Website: home-depot
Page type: receipt
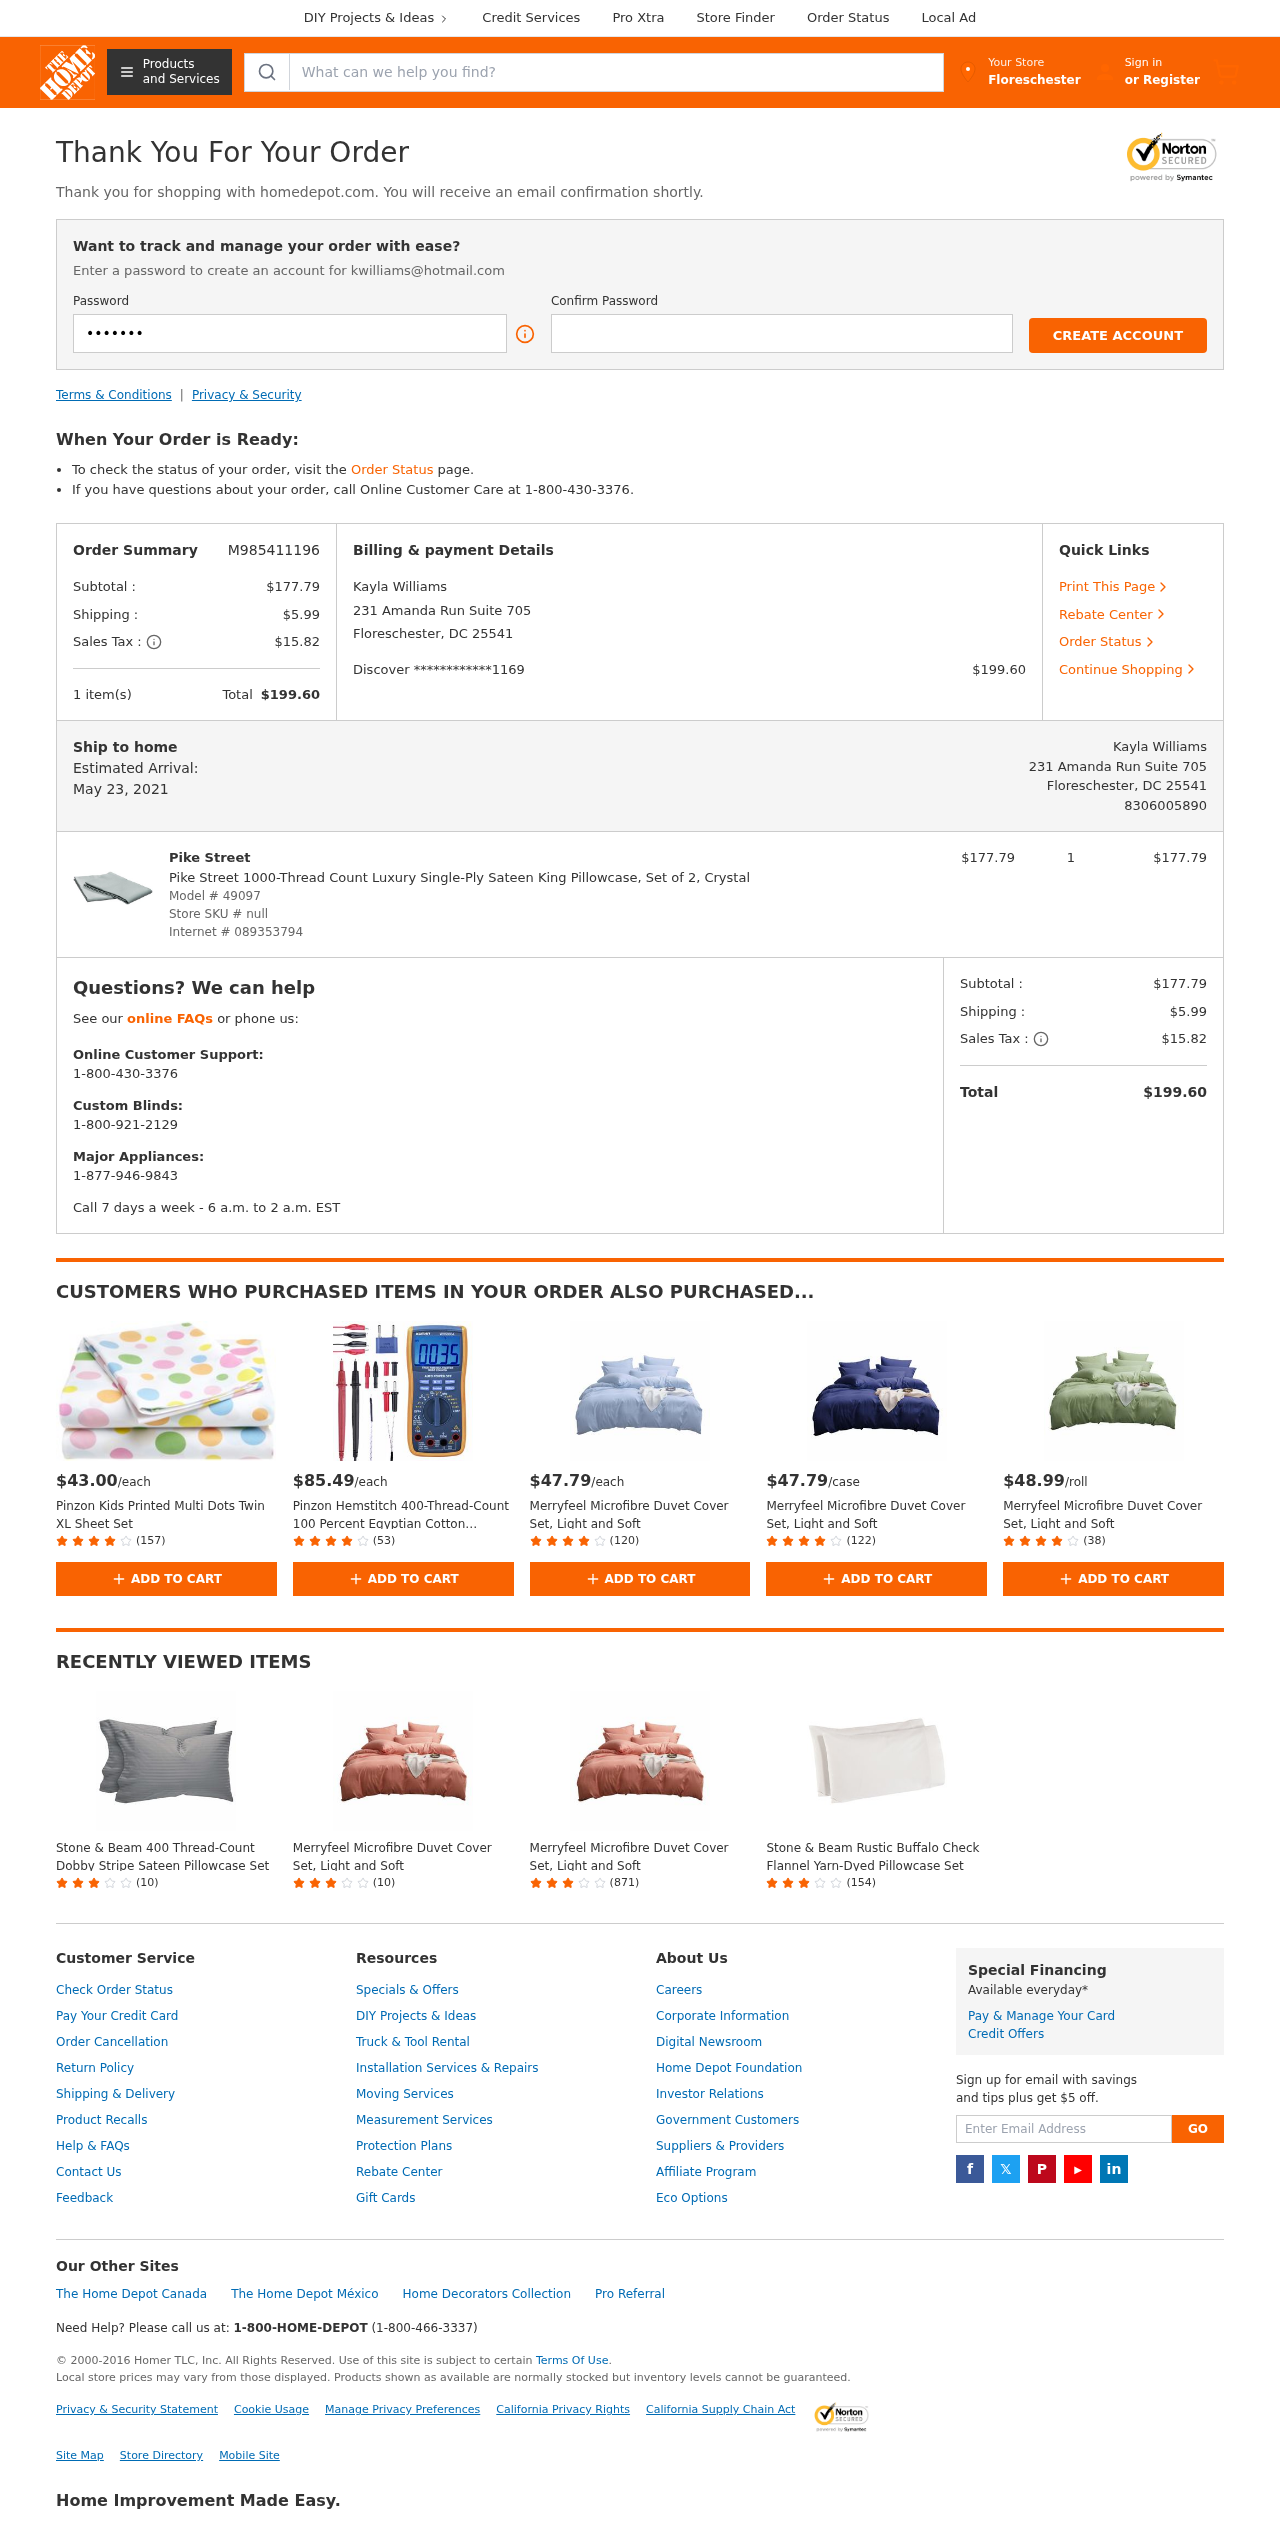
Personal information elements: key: PII_CARD_LAST4
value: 1169
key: PII_CARD_TYPE
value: Discover
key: PII_CITY
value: Floreschester
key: PII_EMAIL
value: kwilliams@hotmail.com
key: PII_FULLNAME
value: Kayla Williams
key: PII_PHONE
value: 8306005890
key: PII_STREET
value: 231 Amanda Run Suite 705
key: PII_CITY_STATE_ZIP
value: Floreschester, DC 25541
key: PII_FULLNAME2
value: Kayla Williams
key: PII_STREET2
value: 231 Amanda Run Suite 705
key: PII_CITY_STATE_ZIP2
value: Floreschester, DC 25541
Product elements: key: PRODUCT1_BRAND
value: Pike Street
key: PRODUCT1_NAME
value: Pike Street 1000-Thread Count Luxury Single-Ply Sateen King Pillowcase, Set of 2, Crystal
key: PRODUCT1_PRICE
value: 177.79
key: PRODUCT1_QUANTITY
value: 1
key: PRODUCT2_PRICE
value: $43.00
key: PRODUCT2_NAME
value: Pinzon Kids Printed Multi Dots Twin XL Sheet Set
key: PRODUCT2_NUM_RATINGS
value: (157)
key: PRODUCT3_PRICE
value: $85.49
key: PRODUCT3_NAME
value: Pinzon Hemstitch 400-Thread-Count 100 Percent Egyptian Cotton Standard Pillowcase Set
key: PRODUCT3_NUM_RATINGS
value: (53)
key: PRODUCT4_PRICE
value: $47.79
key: PRODUCT4_NAME
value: Merryfeel Microfibre Duvet Cover Set, Light and Soft
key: PRODUCT4_NUM_RATINGS
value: (120)
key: PRODUCT5_PRICE
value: $47.79
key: PRODUCT5_NAME
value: Merryfeel Microfibre Duvet Cover Set, Light and Soft
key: PRODUCT5_NUM_RATINGS
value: (122)
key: PRODUCT6_PRICE
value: $48.99
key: PRODUCT6_NAME
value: Merryfeel Microfibre Duvet Cover Set, Light and Soft
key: PRODUCT6_NUM_RATINGS
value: (38)
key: PRODUCT7_NAME
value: Stone & Beam 400 Thread-Count Dobby Stripe Sateen Pillowcase Set
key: PRODUCT7_NUM_RATINGS
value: (10)
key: PRODUCT8_NAME
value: Merryfeel Microfibre Duvet Cover Set, Light and Soft
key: PRODUCT8_NUM_RATINGS
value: (10)
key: PRODUCT9_NAME
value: Merryfeel Microfibre Duvet Cover Set, Light and Soft
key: PRODUCT9_NUM_RATINGS
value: (871)
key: PRODUCT10_NAME
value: Stone & Beam Rustic Buffalo Check Flannel Yarn-Dyed Pillowcase Set
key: PRODUCT10_NUM_RATINGS
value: (154)
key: PRODUCT_MODEL_NUMBER
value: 49097
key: PRODUCT_INTERNET_NUMBER
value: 089353794
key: PRODUCT1_LINE_TOTAL
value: $177.79
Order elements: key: ORDER_ID
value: M985411196
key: ORDER_SUBTOTAL
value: $177.79
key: ORDER_SHIPPING_COST
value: $5.99
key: ORDER_TAX
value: $15.82
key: ORDER_NUM_ITEMS
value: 1 item(s)
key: ORDER_TOTAL
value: $199.60
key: ORDER_DELIVERY_DATE
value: May 23, 2021
Search elements: key: HEADER_SEARCH
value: What can we help you find?
Other elements: key: STORE_SKU
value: null